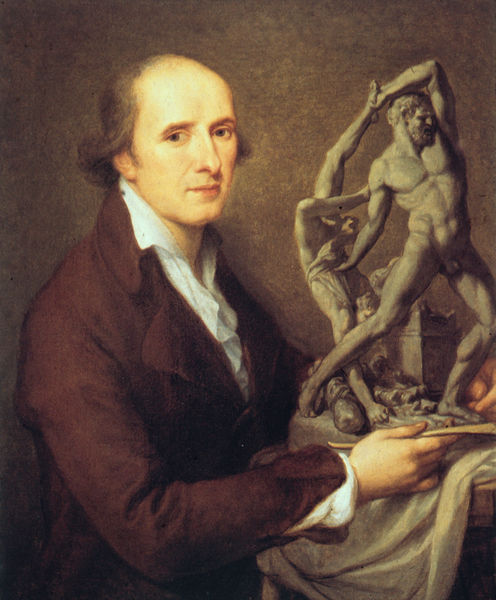
Titel: Porträt von Antonio Canova
Künstler: Angelika Kauffmann
Institution: Privatbesitz
Schlagwörter: akt, gemälde, gruppe, hand, kampf, kopf, körper, mann, nackt, rubens, weiß, braun, grau, hintergrund, licht, marmor, mund, männer, nase, ohr, profil, stirn, tisch, blick, rot, tuch, tanz, anzug, hemd, jacke, wand, arm, augen, falten, gesicht, halten, kragen, stein, ärmel, bildnis, herr, portrait, porträt, tischdecke, auge, figur, haare, mantel, stehend, stoff, decke, blatt, augenbrauen, lippen, arbeit, skulptur, statue, ton, lächeln, seitlich, papier, modell, violett, ausdruck, figuren, zeigefinger, muskeln, glatze, bronze, plastik, rüschen, fein, revers, geschlossen, umriss, antike, künstler, hohe stirn, denker, manschetten, entwurf, mythologie, halbglatze, werkzeug, stirnglatze, brief, antik, griechisch, olympia, gelehrter, schaten, gesichtszüge, gips, zeigestock, herkules, nackter mann, tishc, bozetto, rafael, ringkampf, bildhauer, glaze, griechische mythologie, kreamik, ringer, rechte, phillip otto runge, g, ein dichter mit griechischen sagen, tonmodell